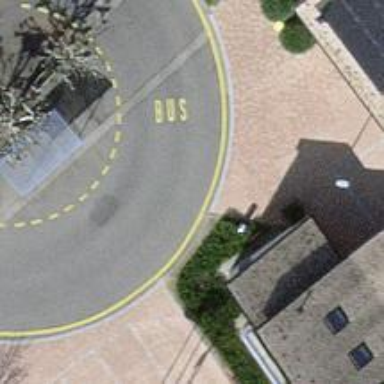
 serving as platform for public transportation."